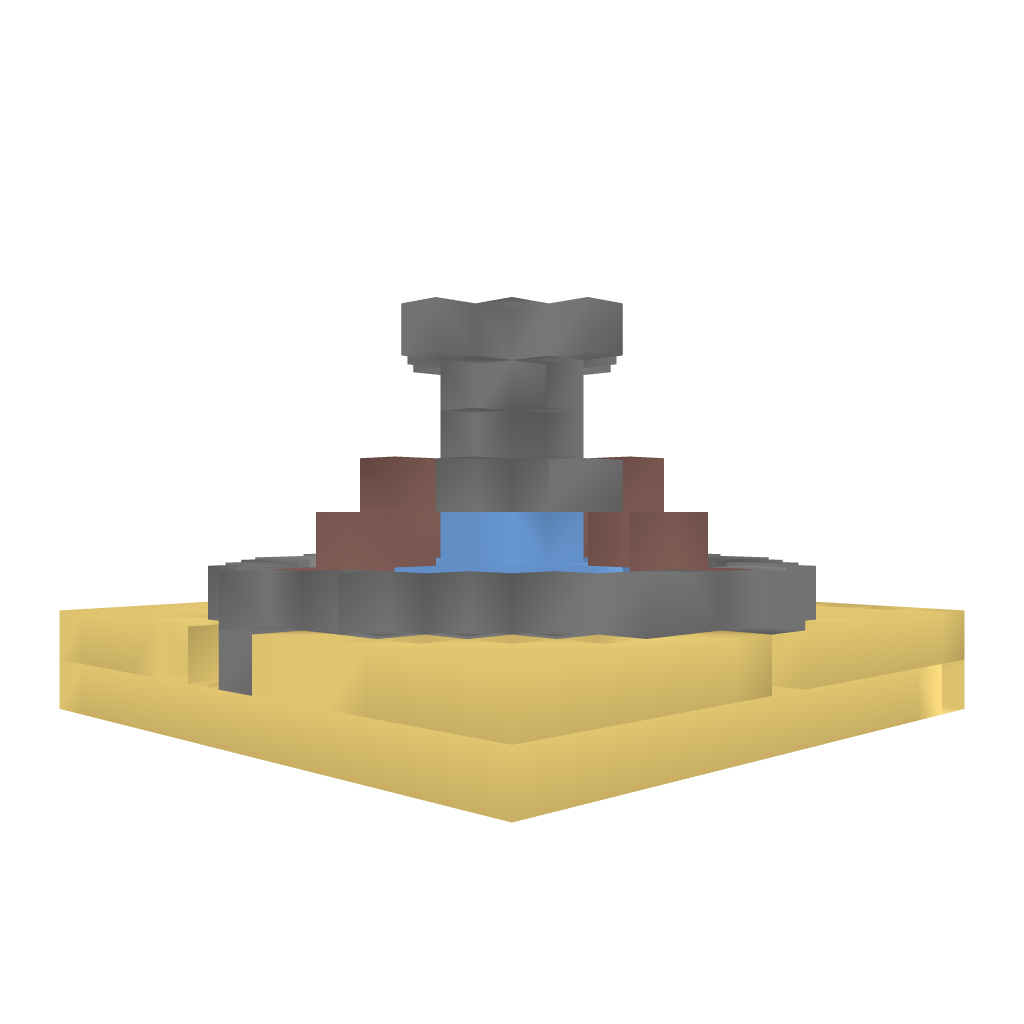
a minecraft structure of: Cactus Fountain high quality